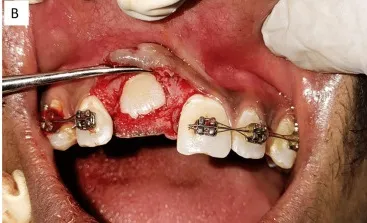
After removal of supernumerary tooth, a surgical exposure of the facial surface of the central incisor was done.
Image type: pathology (fish)